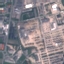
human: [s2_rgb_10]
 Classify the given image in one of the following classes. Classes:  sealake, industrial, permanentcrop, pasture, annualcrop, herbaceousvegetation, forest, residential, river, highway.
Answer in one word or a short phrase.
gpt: Industrial